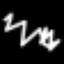
Label: squiggle